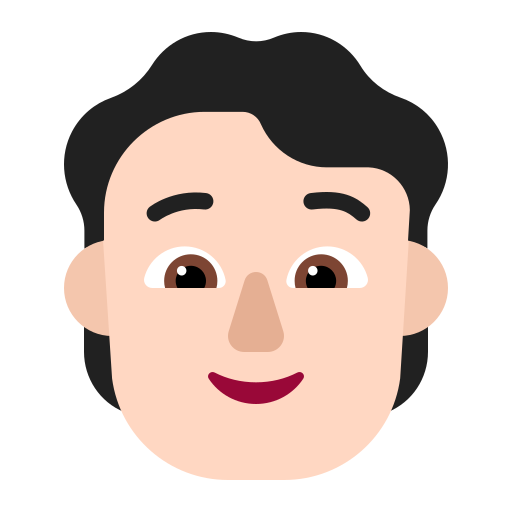
person flat light